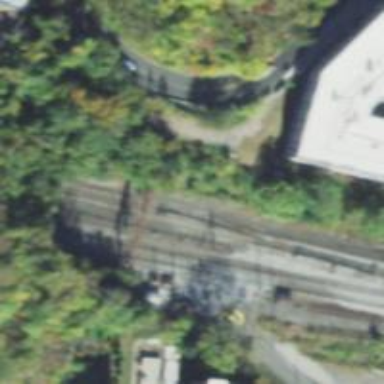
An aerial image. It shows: Railway track with contact line for electrification.